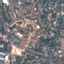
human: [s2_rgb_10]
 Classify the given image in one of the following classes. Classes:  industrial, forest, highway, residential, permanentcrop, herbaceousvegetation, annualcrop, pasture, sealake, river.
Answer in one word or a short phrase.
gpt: Residential